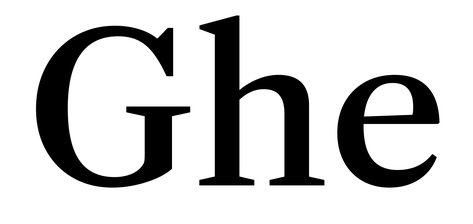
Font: LibreCaslonText_Medium